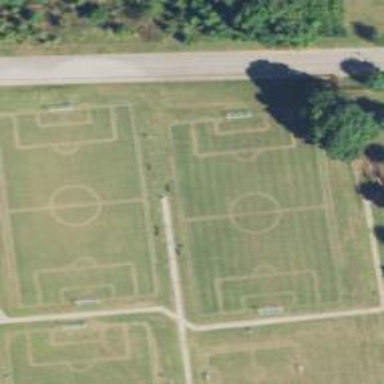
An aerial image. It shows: Grass pitch designated for soccer.